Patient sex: M
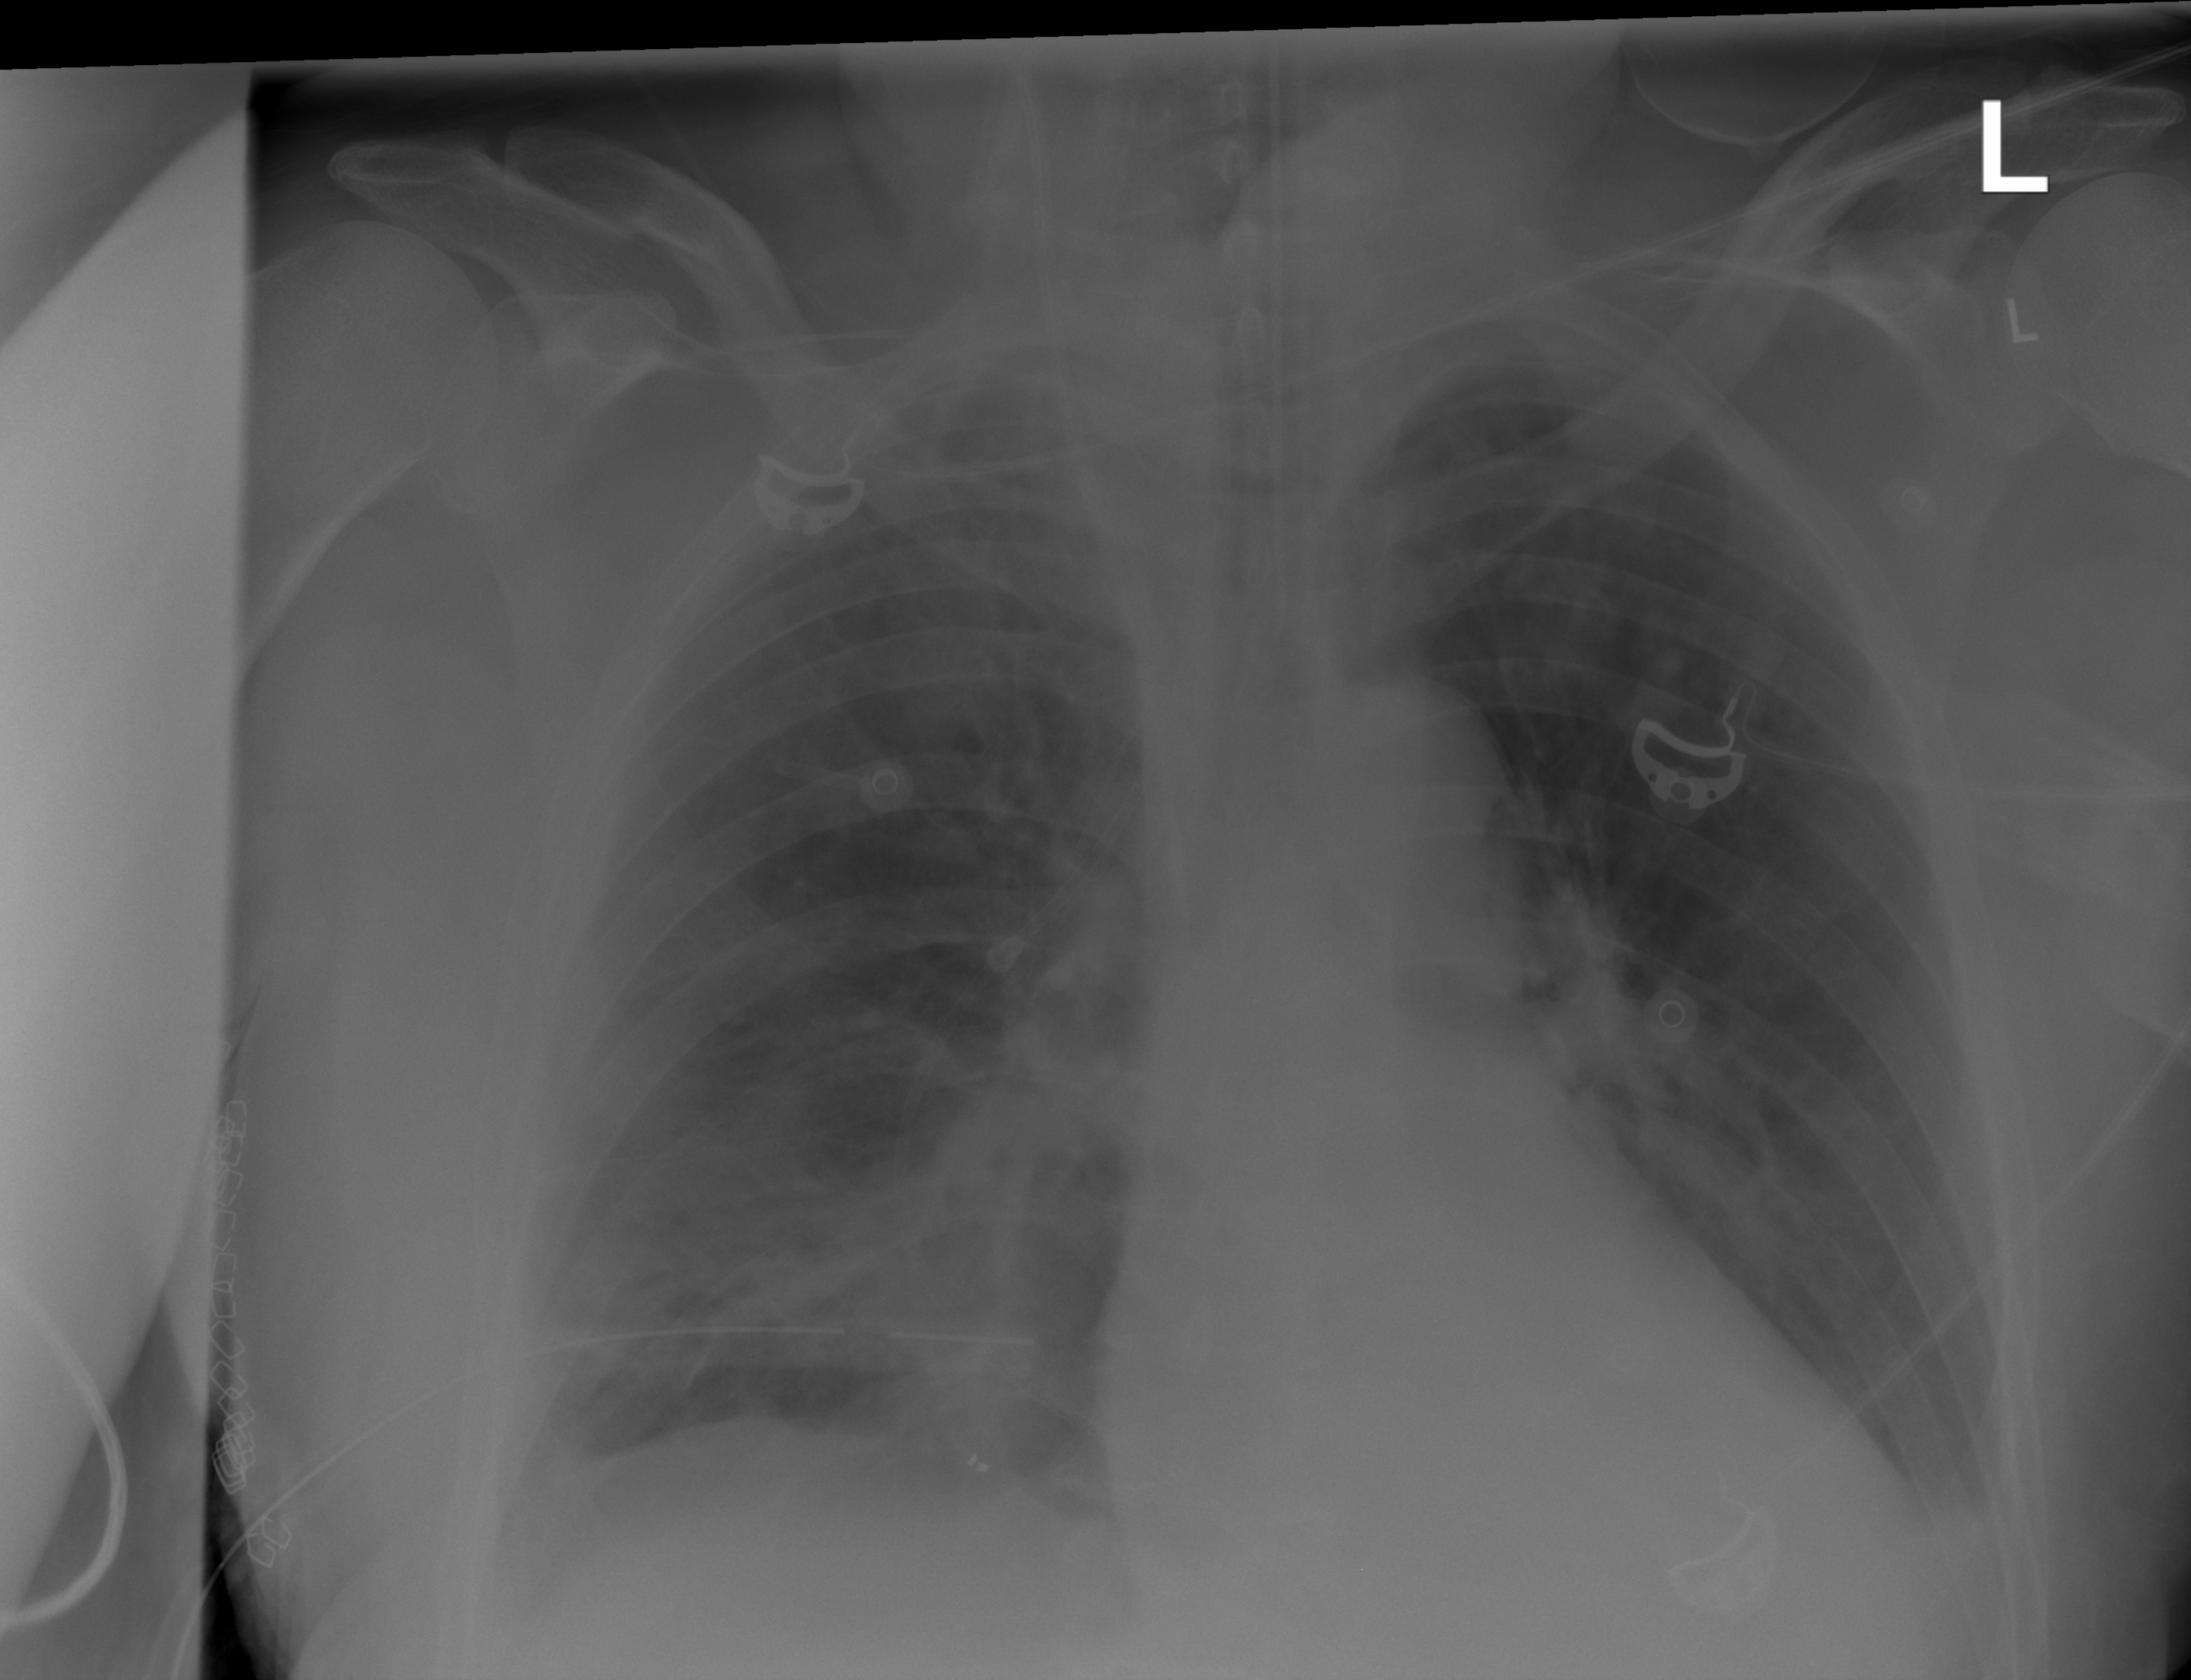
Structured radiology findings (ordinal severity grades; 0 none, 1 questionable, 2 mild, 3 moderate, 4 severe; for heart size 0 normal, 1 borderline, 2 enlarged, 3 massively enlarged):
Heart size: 2
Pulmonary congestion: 0
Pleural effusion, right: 2
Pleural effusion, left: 2
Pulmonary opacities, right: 3
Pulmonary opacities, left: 1
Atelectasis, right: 2
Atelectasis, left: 2